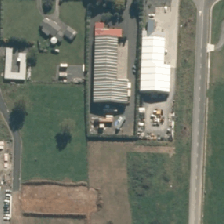
Land cover: urban_build_up